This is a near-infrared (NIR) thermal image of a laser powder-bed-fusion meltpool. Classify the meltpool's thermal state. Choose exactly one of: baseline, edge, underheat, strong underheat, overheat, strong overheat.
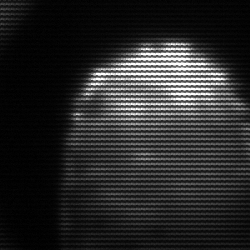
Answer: edge